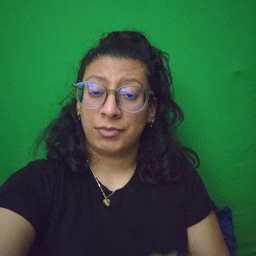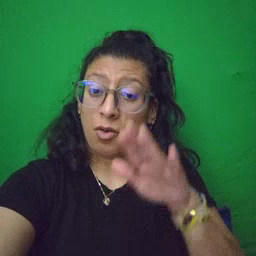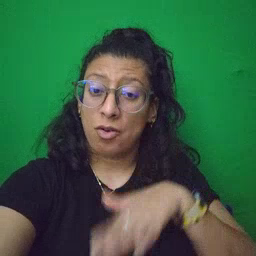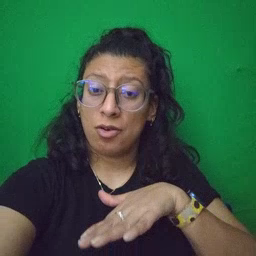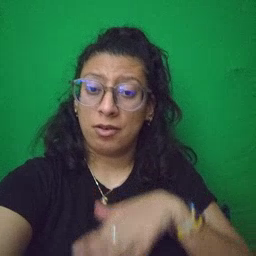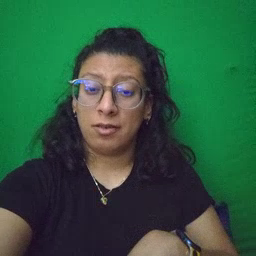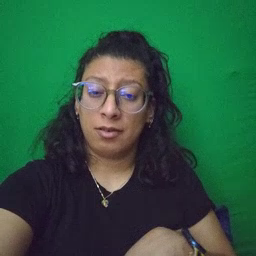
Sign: on